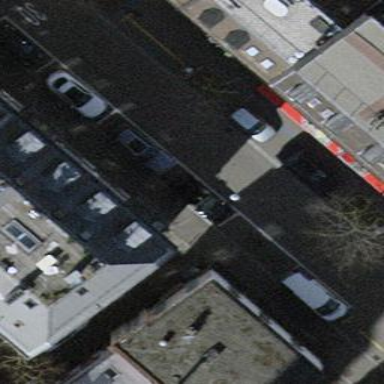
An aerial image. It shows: Parking lane for vehicles.